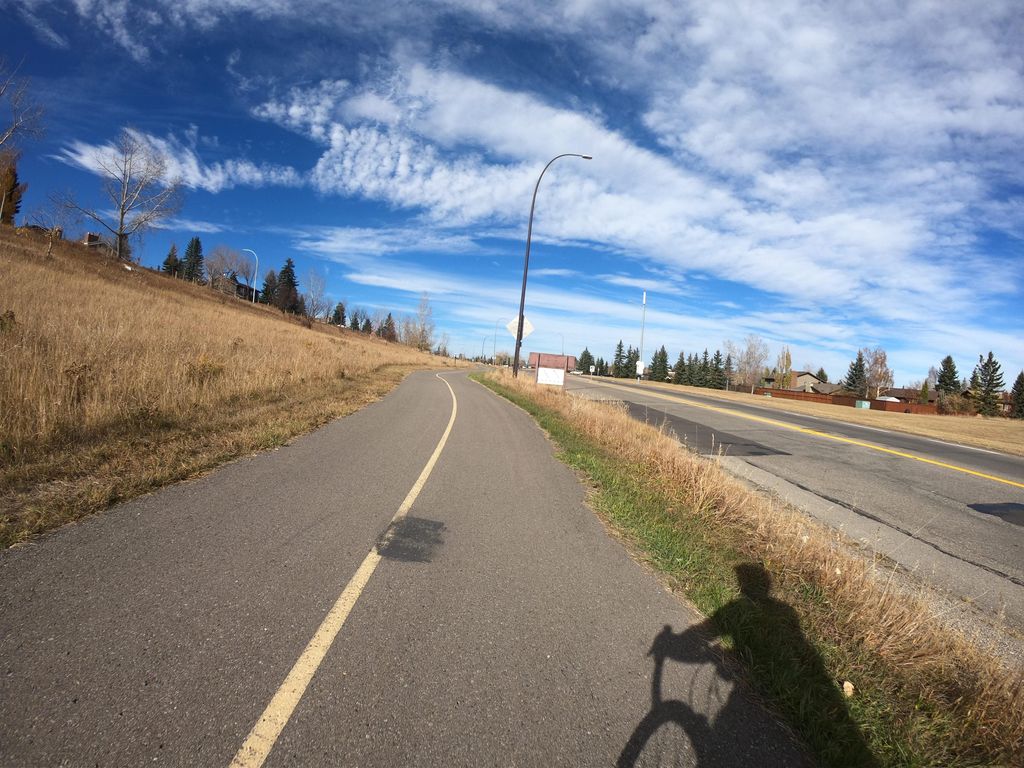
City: calgary